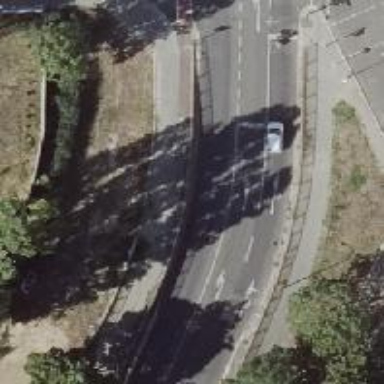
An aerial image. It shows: Tertiary road with asphalt surface. Separate sidewalks on both sides of the road.